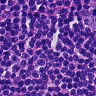
Metastatic tissue present: no